Question: I have a workbook with multiple sheets and I'm trying to setup a macro in sheet2 which will clear the contents of sheet2 and then copy from sheet6 a range of data (columns A:Q) from row 2 down to the last row of data to the corresponding columns of sheet2 from row 2. I have found some code which can do the copying but I suspect that it will only work if the source sheet (sheet6) is the active sheet and I need this to be part of a macro to be run on sheet2 as there are other things to be added later to the macro.
The code I used on sheet2 is this:
'''
Sub AImportData()
Rows("2:2").Select
Range(Selection, Selection.End(xlDown)).Select
Selection.ClearContents
ActiveWindow.SmallScroll Down:=-3
Dim ws As Worksheet
Set ws = Sheets("Sheet2")
With Sheets("Sheet6")
.Range("A:Q").Copy Destination:=ws.Range("A2")
End With
End Sub
'''
This clears the data in sheet2 but when it gets to the point where it needs to copy the data from sheet6 I get a subscript out of range error. I have tried to use ActiveWorksheet in my code but then I get an object required error. I need some guidance on this please?
Here, You can see the names of the sheets as shown in the Project Explorer:

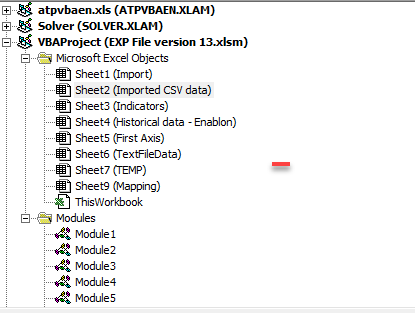
Answer: There is a difference between a sheet's name and a sheet's object name. For example, you can see in this pricture that I have a sheet named "Sheet2" while its object's name is "Sheet5"
<URL>
To refer to that sheet, you have to do one of the following:
1: Use the sheet name: 'Sheets("Sheet2")'
2: Use the sheet's object name: 'Sheet5'
3: Use the sheet's number (position): 'Sheets(2)'
(The sheet's position will change when you remove sheets that are before this sheet. [For example, when you delete the first sheet, the sheet that was second will now be the first] So, be careful when you use this method.)
So, in your situation, you need to make sure you have a sheet named "Sheet6", or name it correctly.
Another issue you have is that you are trying to copy a set of whole columns (A:Q) to a position that is not a whole columns, but a part of a column starting from row number 2 (A2).
So, you have to do something like this:
'''
Sub AImportData()
Rows("2:2").Select
Range(Selection, Selection.End(xlDown)).Select
Selection.ClearContents
ActiveWindow.SmallScroll Down:=-3 'Do you really need this?
With Sheet6
maxRow = .UsedRange.Rows.Count + .UsedRange.Row - 1
.Range("A2:Q" & maxRow).Copy Range("A2")
End With
End Sub
'''